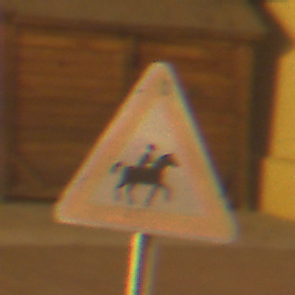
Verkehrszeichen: ReiterLinks
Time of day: Night
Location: Outdoor (Urban)
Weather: Clear
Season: NotSpecified
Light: Artificial